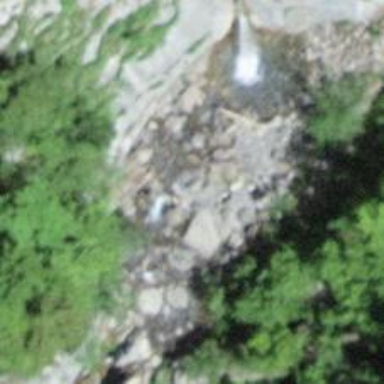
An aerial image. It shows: Beautiful waterfall.